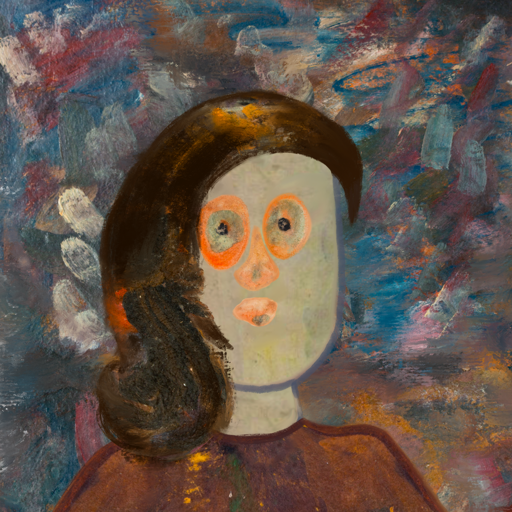
Background: Boggyland, Head And Neck Front: Hill_Girl, Face Front: Childish, Bust: Comrade, Hair Front: Gypsy_Queen, Head Accessory: Blank, Second Necklace: Blank, Necklace: Blank, Baby: Blank